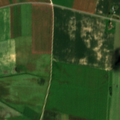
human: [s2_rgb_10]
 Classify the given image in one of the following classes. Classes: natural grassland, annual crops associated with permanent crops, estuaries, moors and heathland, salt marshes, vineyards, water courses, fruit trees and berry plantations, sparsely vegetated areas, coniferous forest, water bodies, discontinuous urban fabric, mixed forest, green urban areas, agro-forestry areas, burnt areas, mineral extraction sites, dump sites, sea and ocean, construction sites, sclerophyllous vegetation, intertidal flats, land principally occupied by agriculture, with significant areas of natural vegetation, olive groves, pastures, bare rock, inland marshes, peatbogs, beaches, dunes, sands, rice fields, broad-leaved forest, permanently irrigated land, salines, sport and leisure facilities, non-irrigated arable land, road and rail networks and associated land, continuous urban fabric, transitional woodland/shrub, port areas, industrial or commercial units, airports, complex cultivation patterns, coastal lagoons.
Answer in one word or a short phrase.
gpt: non-irrigated arable land, pastures, complex cultivation patterns